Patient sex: F
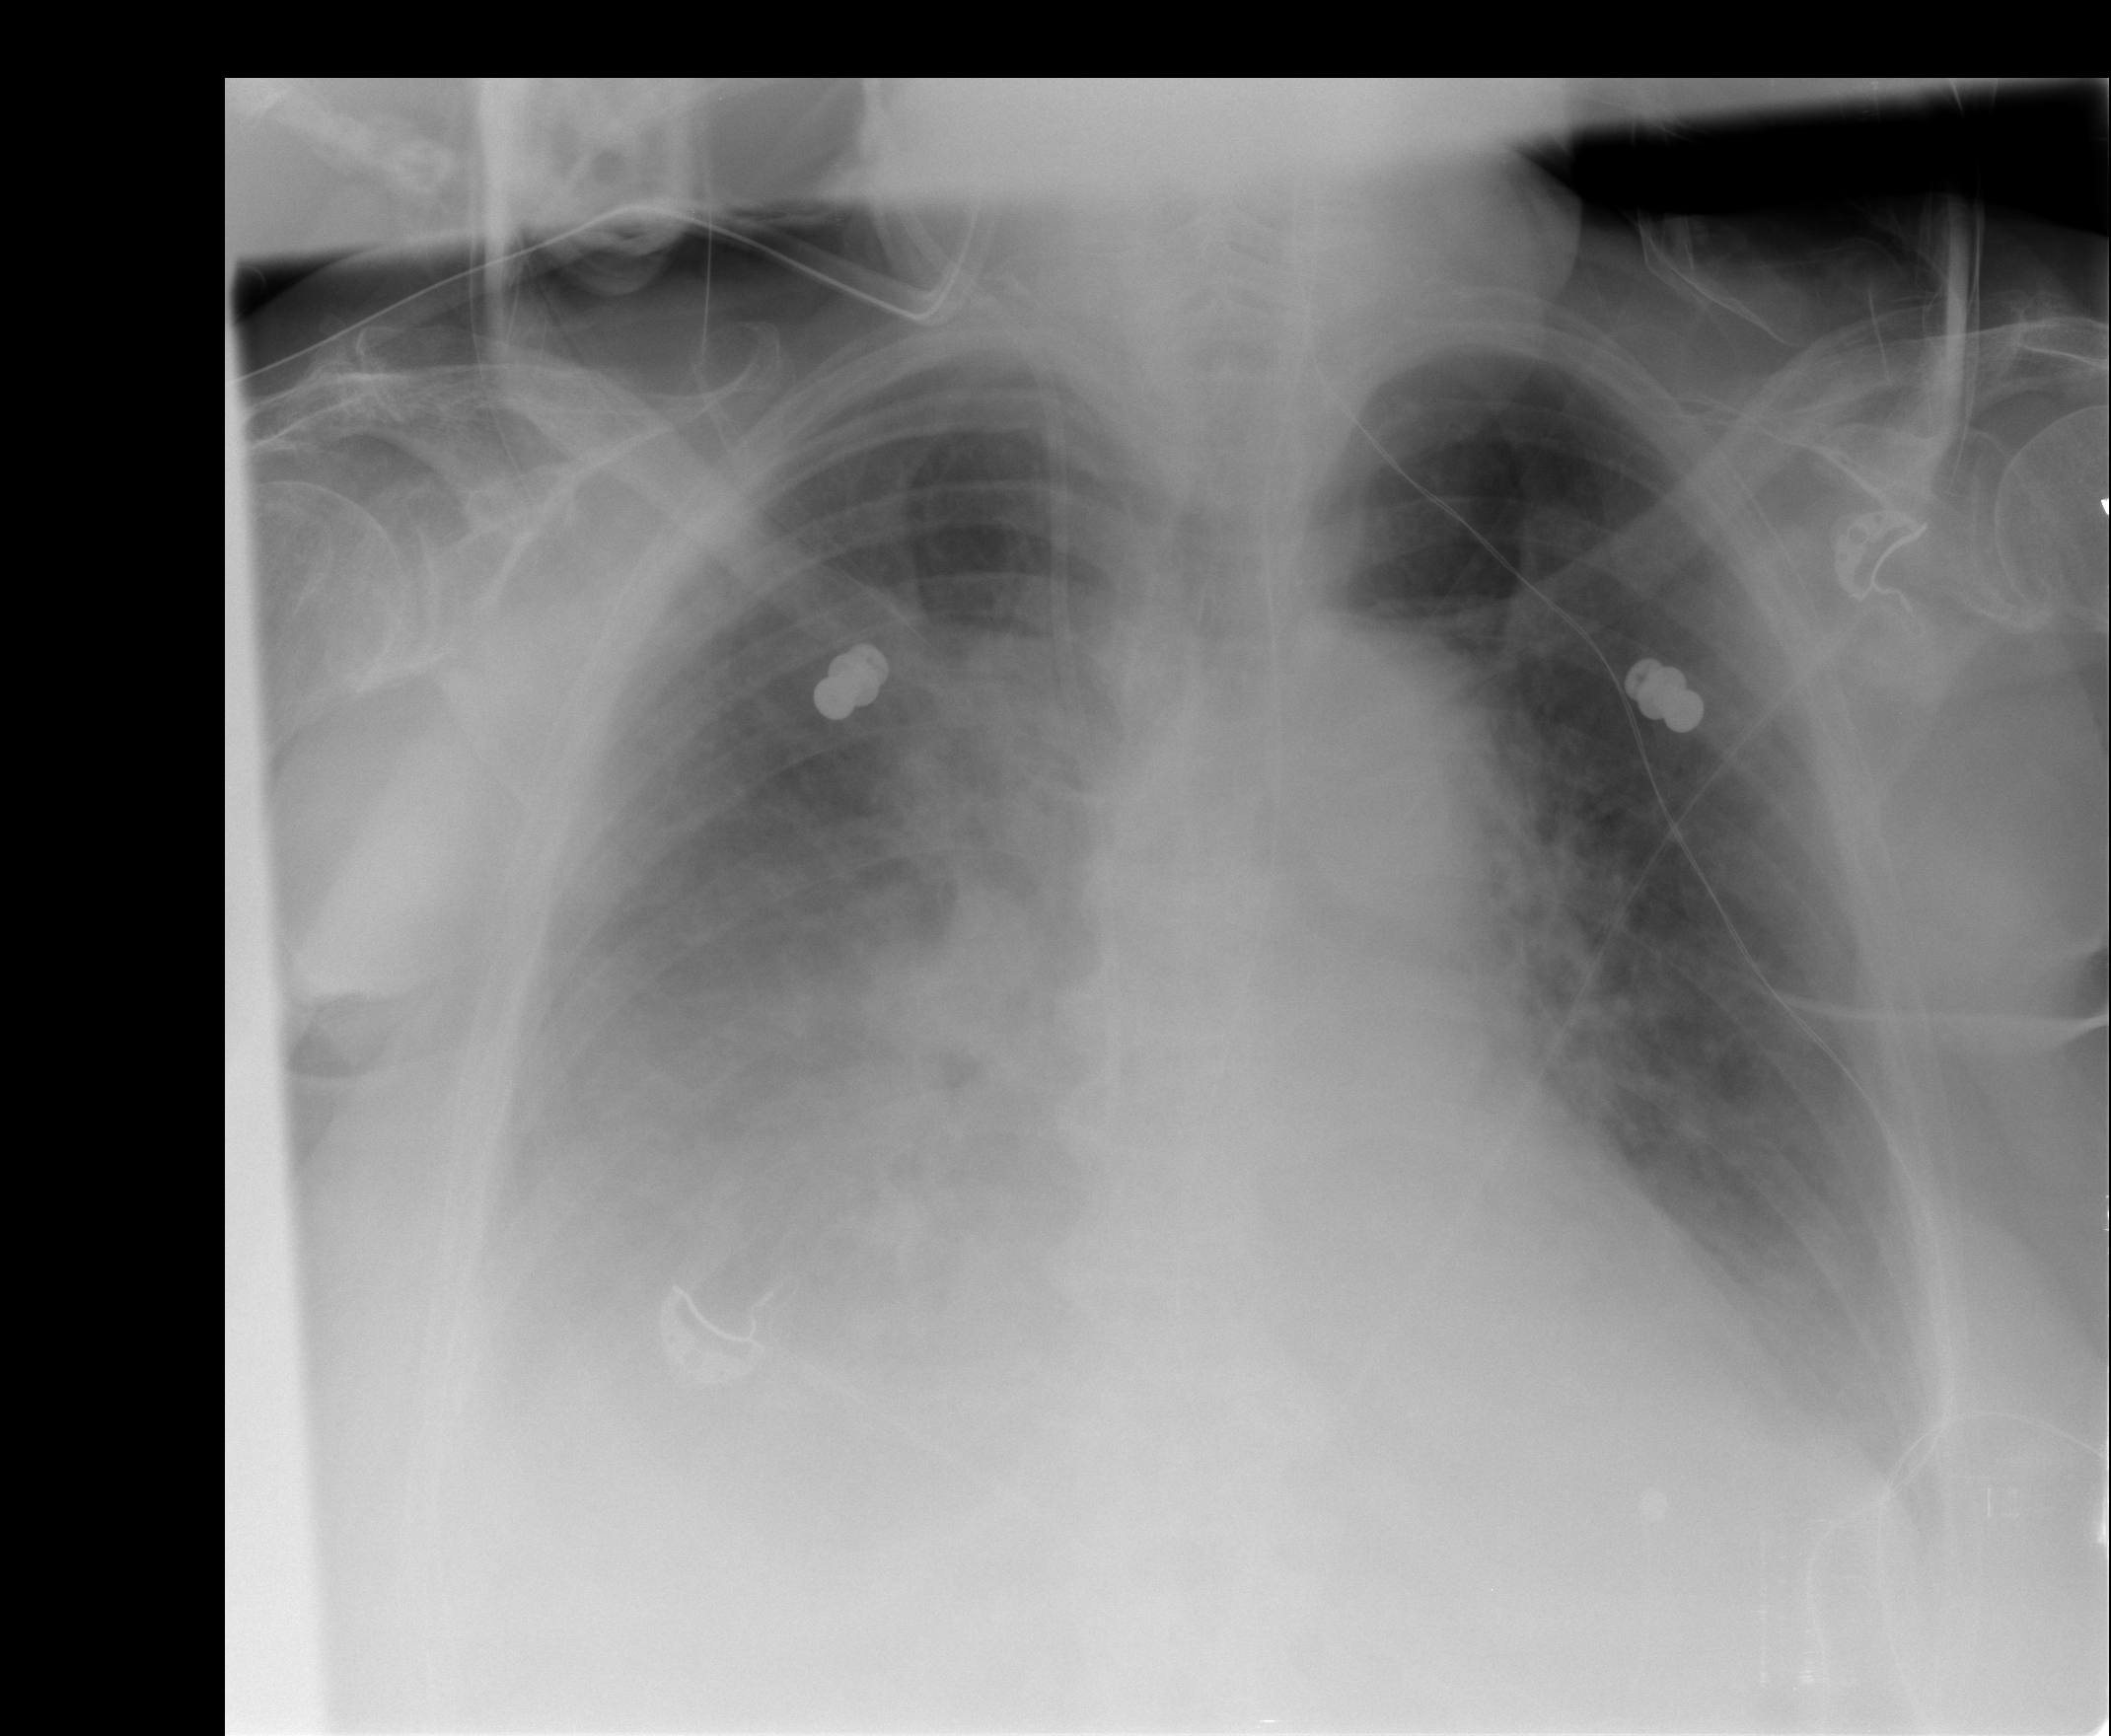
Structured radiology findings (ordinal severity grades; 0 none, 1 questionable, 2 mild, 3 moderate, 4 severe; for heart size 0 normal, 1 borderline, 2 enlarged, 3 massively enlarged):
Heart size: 2
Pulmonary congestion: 3
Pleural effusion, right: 3
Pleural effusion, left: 2
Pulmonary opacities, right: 2
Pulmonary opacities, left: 2
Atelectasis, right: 3
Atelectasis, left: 2